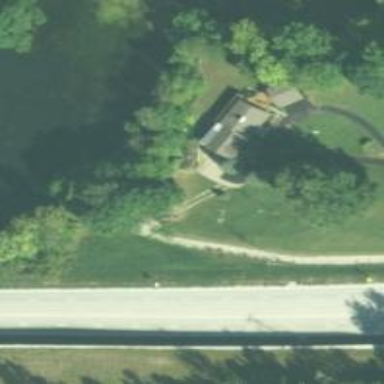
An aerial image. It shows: Driveway.